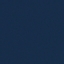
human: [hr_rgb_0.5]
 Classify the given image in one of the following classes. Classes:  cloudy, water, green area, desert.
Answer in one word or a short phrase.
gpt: water